Question: DataGridColumnHeader.BorderThickness=0 works for me, but not DataGridRow or DataGridCell, any thought?
'''
<DataGrid x:Name="dg">
<DataGrid.Resources>
<Style TargetType="DataGrid">
<Setter Property="Background" Value="Transparent" />
<Setter Property="BorderThickness" Value="0" />
</Style>
<Style TargetType="DataGridColumnHeader">
<Setter Property="Background" Value="Transparent" />
<Setter Property="BorderBrush" Value="Black" />
<Setter Property="BorderThickness" Value="0 0 0 1" />
</Style>
</DataGrid.Resources>
</DataGrid>
'''
The result:

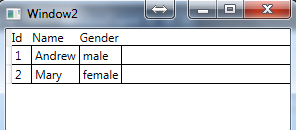
Answer: This can be achieved by setting 'GridLinesVisibility' property to 'None'.
'''
<DataGrid x:Name="dg" DataGrid.GridLinesVisibility="None">
...
'''
You could play with the following snippet to understand which part of 'DataGrid' is affected by the 'BorderThickness' settings- there are 3 border styles, each has a different color.
'''
<DataGrid x:Name="dg" >
<DataGrid.Resources>
<Style TargetType="DataGridCell">
<Setter Property="BorderThickness" Value="1" />
<Setter Property="BorderBrush" Value="Red" />
</Style>
<Style TargetType="DataGrid">
<Setter Property="Background" Value="Transparent" />
<Setter Property="BorderThickness" Value="1" />
<Setter Property="BorderBrush" Value="Green" />
</Style>
<Style TargetType="DataGridColumnHeader">
<Setter Property="Background" Value="Transparent" />
<Setter Property="BorderBrush" Value="Black" />
<Setter Property="BorderThickness" Value="0 0 0 1" />
</Style>
</DataGrid.Resources>
</DataGrid>
'''